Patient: sex M, age 29
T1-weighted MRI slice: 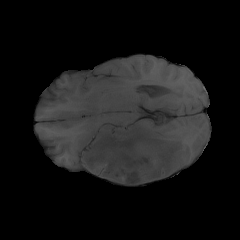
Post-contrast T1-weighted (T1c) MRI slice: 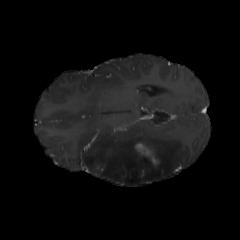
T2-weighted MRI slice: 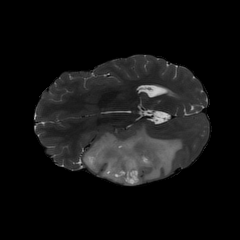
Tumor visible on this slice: yes
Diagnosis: Astrocytoma, IDH-mutant
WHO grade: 4